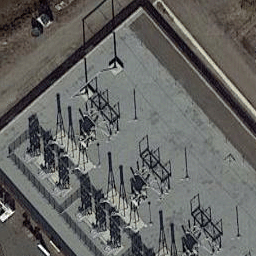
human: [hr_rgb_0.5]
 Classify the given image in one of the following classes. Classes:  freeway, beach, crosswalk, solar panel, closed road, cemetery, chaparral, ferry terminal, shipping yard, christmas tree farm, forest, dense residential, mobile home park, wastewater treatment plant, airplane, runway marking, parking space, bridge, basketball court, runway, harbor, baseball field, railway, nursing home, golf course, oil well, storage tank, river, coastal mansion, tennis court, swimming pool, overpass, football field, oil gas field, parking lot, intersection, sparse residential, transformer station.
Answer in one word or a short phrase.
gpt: transformer station